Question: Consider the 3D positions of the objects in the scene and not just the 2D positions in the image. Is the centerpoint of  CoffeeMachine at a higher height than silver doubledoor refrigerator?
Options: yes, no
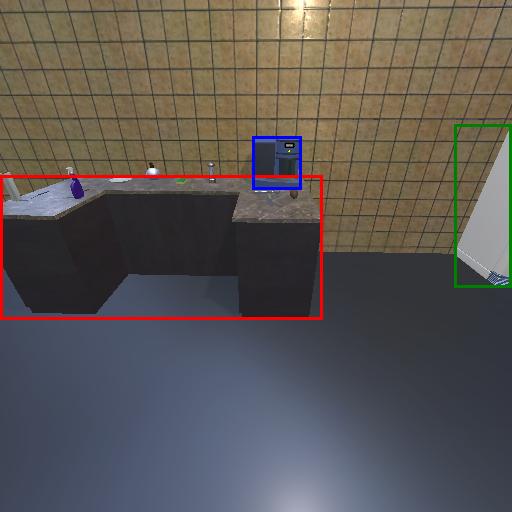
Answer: yes